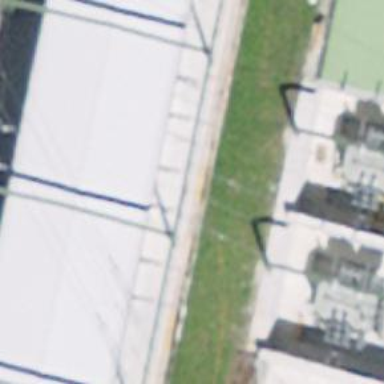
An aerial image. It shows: Insulator used in power equipment.